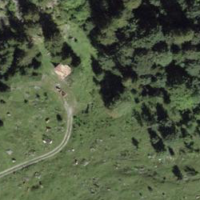
EUNIS habitat code: 23
Species observed at this site:
Parnassius apollo
Gryllus campestris